Field crop: maize
Growth stage: 1
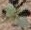
Species: datura